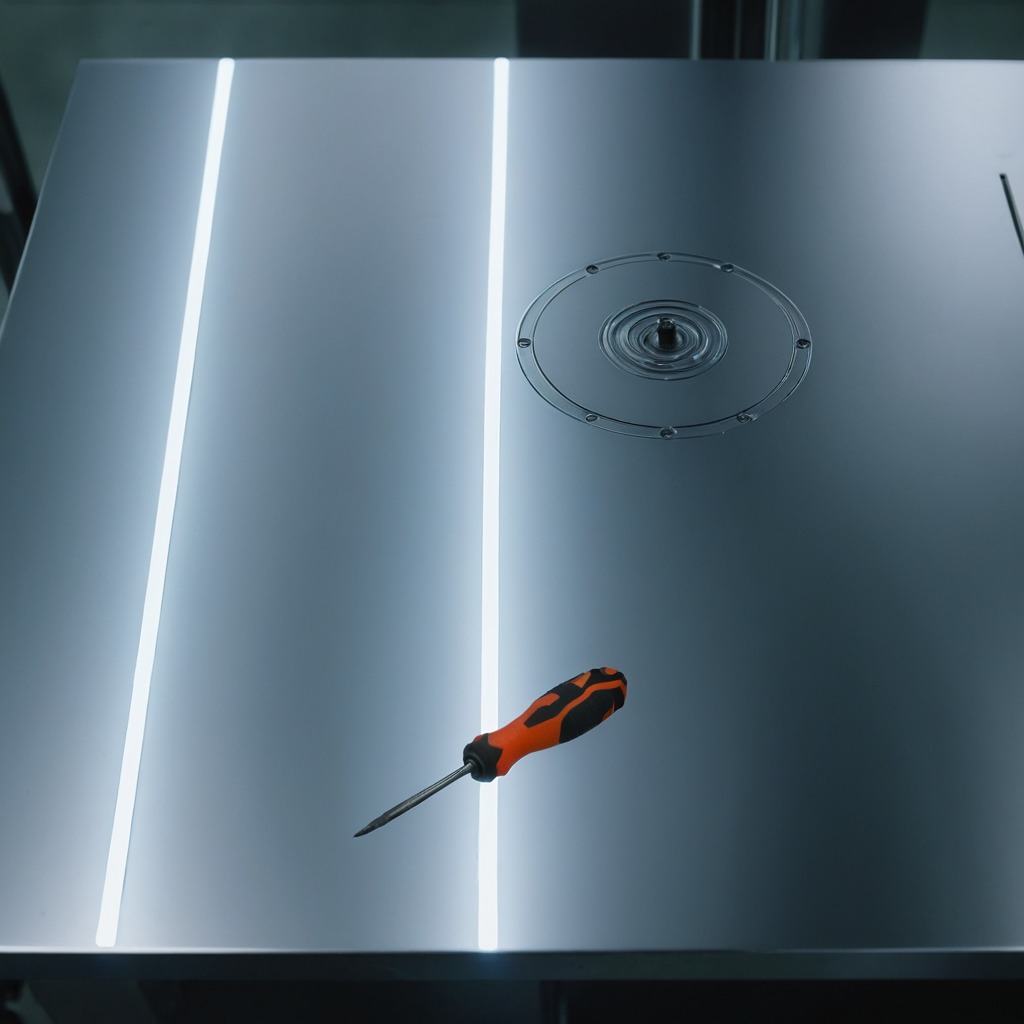
A screwdriver lying on a metal table in a machine shop under fluorescent lights.